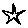
Label: star